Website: ulta-beauty
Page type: address-validator
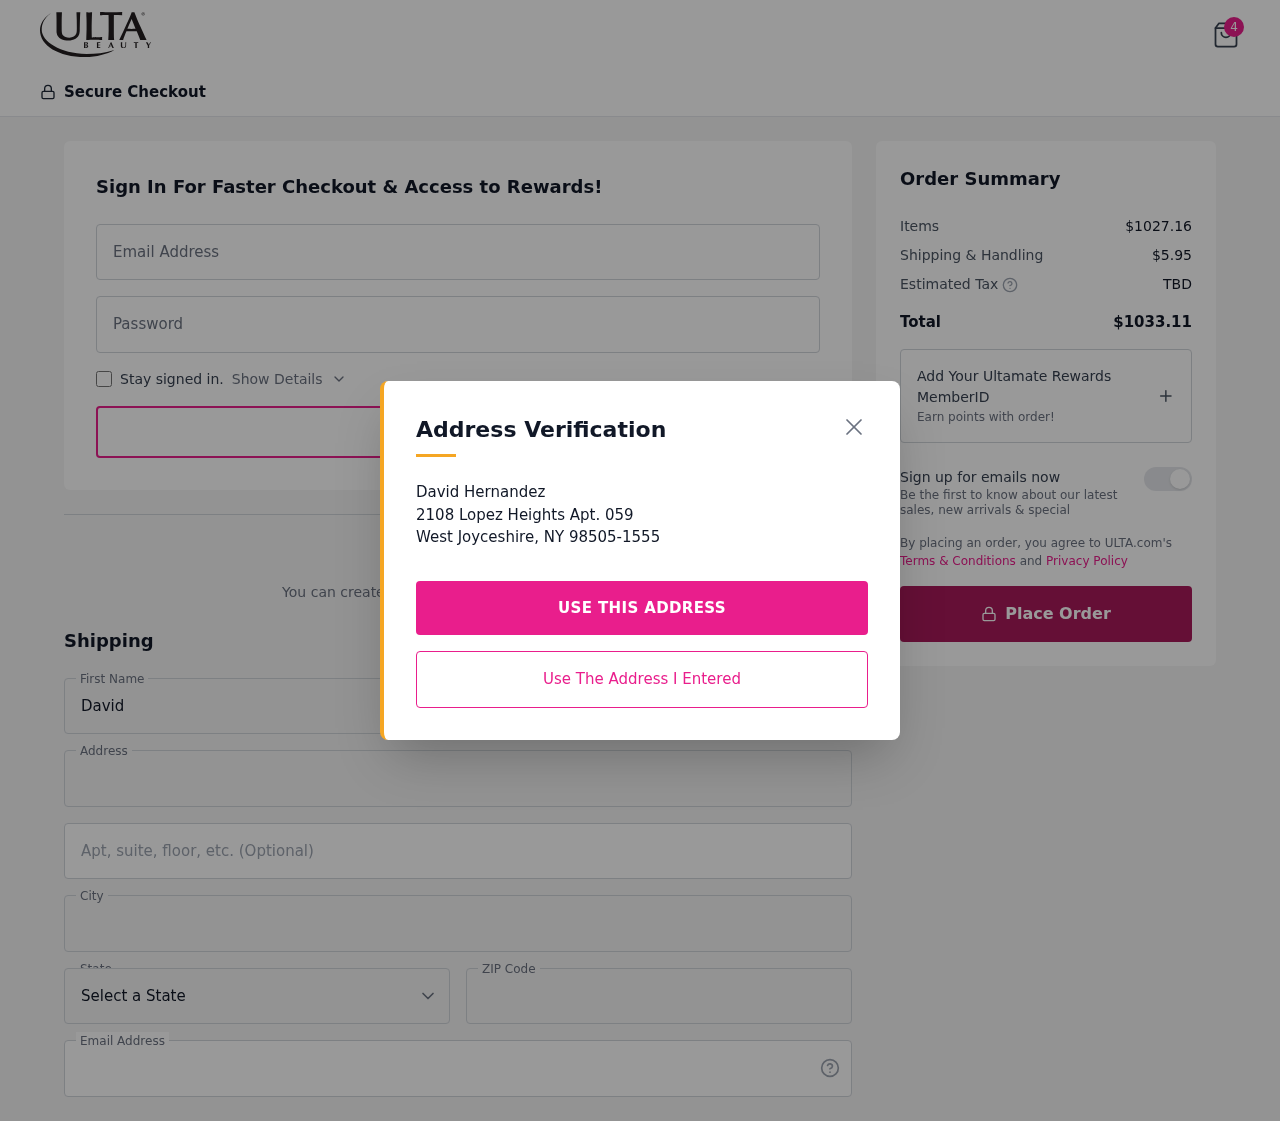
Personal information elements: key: PII_CITY
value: West Joyceshire
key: PII_EMAIL
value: david_hernandez@gmail.com
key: PII_FIRSTNAME
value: David
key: PII_LASTNAME
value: Hernandez
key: PII_POSTCODE
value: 98505
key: PII_STATE_ABBR
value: NY
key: PII_STREET
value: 2108 Lopez Heights Apt. 059
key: PII_STREET2
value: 2108 Lopez Heights Apt. 059
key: PII_STREET2
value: Apt. 632
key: PII_FULLNAME2
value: David Hernandez
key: PII_CITY2
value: West Joyceshire
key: PII_STATE_ABBR2
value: NY
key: PII_POSTCODE_FULL
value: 98505
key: PII_POSTCODE_EXT
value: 1555
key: PII_POSTCODE_NUMERIC
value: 98505
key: PII_POSTCODE_EXT_NUMERIC
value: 1555
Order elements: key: ORDER_NUM_ITEMS
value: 4
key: ORDER_SUBTOTAL
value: $1027.16
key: ORDER_SHIPPING_COST
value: $5.95
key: ORDER_TOTAL
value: $1033.11